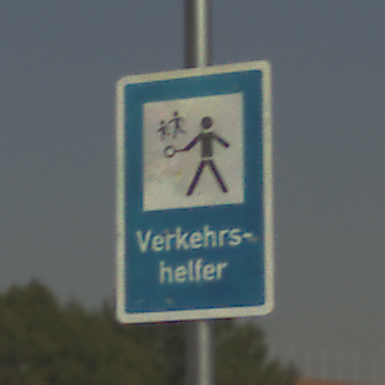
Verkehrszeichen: Verkehrshelfer
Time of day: MorningAfternoon
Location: Outdoor (Suburban)
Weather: Clear
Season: NotSpecified
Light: Natural